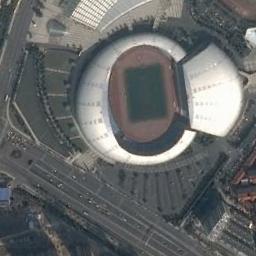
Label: stadium